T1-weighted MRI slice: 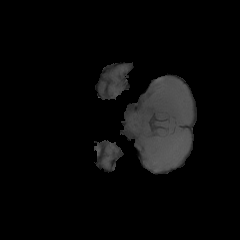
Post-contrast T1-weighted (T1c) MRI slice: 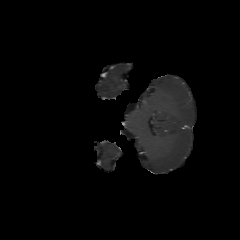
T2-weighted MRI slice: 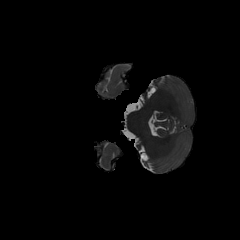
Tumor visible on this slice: no